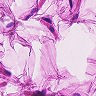
Metastatic tissue present: no